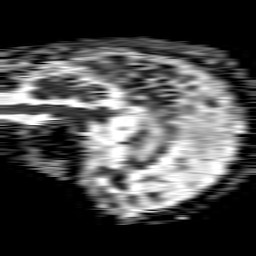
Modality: ADC
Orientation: sagittal
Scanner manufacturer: philips
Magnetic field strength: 1.5 T
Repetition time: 4.6 s
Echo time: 0.09059 s